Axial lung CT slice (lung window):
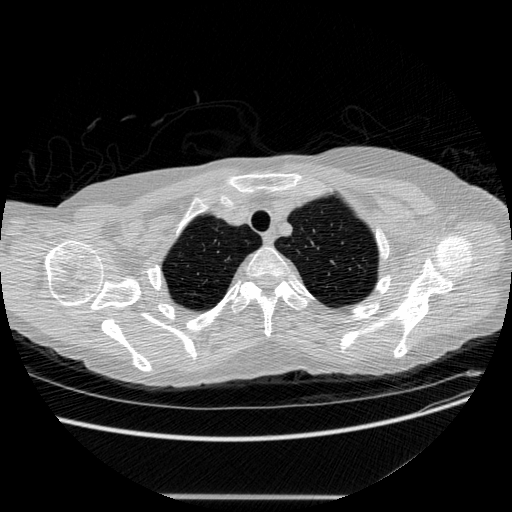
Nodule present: no